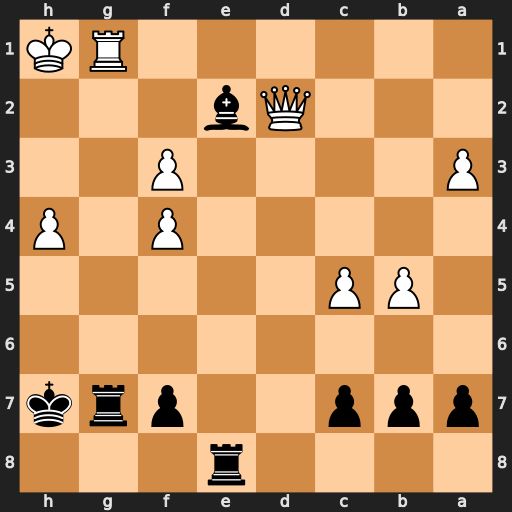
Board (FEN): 4r3/ppp2prk/8/1PP5/5P1P/P4P2/3Qb3/6RK
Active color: b
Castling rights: -
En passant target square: -
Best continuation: Bxf3+ Kh2 Re2+ Qxe2 Bxe2